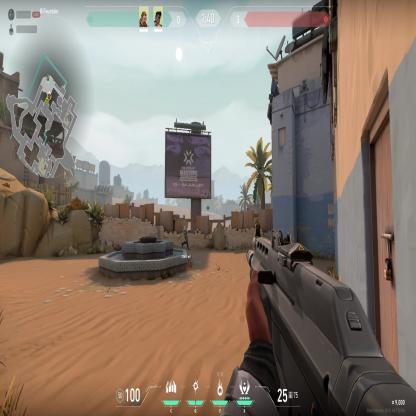
Label: teammate